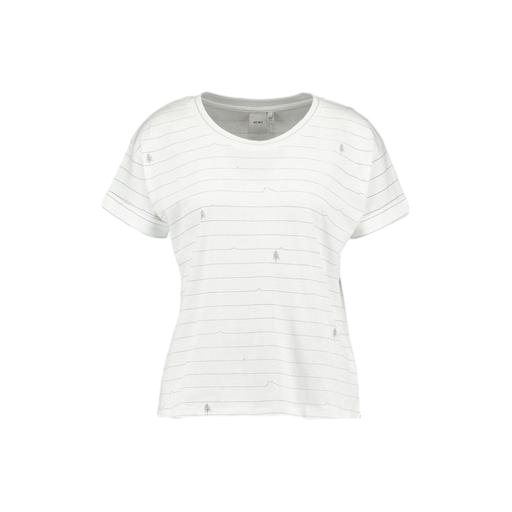
silver printed white t-shirt, white distressed t-shirt, white printed t-shirt, white background